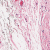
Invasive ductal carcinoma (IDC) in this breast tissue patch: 0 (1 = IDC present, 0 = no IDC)